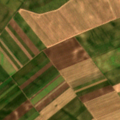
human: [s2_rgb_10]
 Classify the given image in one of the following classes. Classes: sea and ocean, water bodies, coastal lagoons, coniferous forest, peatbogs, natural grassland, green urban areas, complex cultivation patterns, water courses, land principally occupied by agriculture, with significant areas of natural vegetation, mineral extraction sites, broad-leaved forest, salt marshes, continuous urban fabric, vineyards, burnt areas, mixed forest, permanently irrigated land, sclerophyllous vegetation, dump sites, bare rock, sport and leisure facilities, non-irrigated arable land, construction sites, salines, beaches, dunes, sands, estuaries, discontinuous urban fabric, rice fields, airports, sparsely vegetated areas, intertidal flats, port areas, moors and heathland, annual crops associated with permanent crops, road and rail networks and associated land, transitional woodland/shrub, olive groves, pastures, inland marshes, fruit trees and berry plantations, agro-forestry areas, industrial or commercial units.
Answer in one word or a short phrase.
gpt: non-irrigated arable land